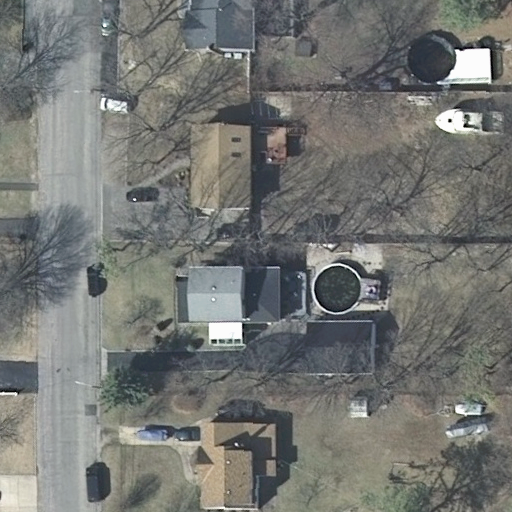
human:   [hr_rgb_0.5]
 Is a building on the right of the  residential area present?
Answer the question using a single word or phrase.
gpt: yes

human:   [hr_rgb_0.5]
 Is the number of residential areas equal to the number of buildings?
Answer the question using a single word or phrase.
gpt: no

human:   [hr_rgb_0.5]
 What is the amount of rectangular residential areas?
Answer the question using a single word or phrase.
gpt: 1

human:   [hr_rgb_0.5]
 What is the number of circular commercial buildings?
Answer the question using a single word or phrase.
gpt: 0

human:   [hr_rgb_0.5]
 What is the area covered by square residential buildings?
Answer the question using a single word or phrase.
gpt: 0m2

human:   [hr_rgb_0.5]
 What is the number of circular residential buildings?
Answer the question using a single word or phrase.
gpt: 0

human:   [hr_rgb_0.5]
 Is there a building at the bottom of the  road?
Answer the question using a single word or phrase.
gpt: yes

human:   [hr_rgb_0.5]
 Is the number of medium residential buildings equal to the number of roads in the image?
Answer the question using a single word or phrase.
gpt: no

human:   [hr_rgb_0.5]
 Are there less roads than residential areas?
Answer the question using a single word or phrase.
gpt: no

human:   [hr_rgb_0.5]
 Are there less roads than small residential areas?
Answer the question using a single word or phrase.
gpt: no

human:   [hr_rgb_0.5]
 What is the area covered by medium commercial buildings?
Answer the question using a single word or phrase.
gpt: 0m2

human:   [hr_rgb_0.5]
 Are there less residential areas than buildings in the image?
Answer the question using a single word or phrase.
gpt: yes

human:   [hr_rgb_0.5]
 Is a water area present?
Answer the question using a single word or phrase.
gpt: no

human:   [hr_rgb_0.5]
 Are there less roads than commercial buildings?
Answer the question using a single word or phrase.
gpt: no

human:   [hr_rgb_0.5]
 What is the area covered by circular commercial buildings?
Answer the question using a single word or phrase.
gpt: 0m2

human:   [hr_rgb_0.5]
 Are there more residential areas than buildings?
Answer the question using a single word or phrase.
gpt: no

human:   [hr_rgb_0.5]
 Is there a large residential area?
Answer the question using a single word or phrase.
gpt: yes

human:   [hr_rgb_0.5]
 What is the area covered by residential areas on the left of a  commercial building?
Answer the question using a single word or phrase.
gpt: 0m2

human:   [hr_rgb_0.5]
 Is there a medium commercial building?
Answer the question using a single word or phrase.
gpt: no

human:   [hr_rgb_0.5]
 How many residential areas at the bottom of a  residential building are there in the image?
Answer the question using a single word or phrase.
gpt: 1

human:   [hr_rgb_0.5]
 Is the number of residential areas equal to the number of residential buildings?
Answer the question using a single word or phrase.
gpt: no

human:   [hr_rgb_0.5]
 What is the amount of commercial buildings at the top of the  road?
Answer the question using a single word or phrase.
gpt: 0

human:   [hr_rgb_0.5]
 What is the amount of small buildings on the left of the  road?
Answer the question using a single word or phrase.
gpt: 0

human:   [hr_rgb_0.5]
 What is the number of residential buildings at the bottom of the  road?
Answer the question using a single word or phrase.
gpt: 3

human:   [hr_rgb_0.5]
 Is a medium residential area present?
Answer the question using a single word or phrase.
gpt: no

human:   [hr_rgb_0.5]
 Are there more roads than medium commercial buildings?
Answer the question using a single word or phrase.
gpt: yes

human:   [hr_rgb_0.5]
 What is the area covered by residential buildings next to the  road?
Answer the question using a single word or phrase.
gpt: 776m2

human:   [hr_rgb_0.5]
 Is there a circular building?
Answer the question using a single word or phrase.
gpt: no

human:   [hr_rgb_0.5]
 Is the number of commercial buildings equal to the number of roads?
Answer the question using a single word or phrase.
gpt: no

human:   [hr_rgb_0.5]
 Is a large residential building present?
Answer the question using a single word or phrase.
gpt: no

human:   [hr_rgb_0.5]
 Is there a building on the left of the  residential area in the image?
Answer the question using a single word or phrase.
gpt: no

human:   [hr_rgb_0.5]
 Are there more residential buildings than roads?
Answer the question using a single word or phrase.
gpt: yes

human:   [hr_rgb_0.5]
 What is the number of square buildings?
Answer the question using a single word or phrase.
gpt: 0

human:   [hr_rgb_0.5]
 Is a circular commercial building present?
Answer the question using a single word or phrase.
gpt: no

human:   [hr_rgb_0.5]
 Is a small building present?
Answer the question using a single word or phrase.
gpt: yes

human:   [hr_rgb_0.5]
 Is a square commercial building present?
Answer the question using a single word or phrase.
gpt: no

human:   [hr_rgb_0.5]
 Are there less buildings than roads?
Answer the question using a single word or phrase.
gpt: no